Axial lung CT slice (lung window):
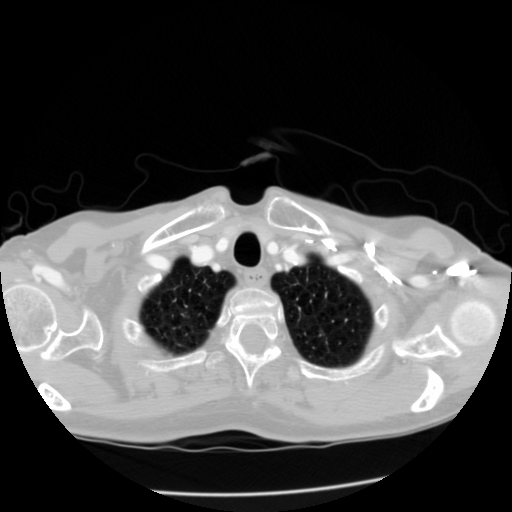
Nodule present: no